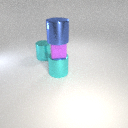
large cyan metal cylinder below small purple rubber cube